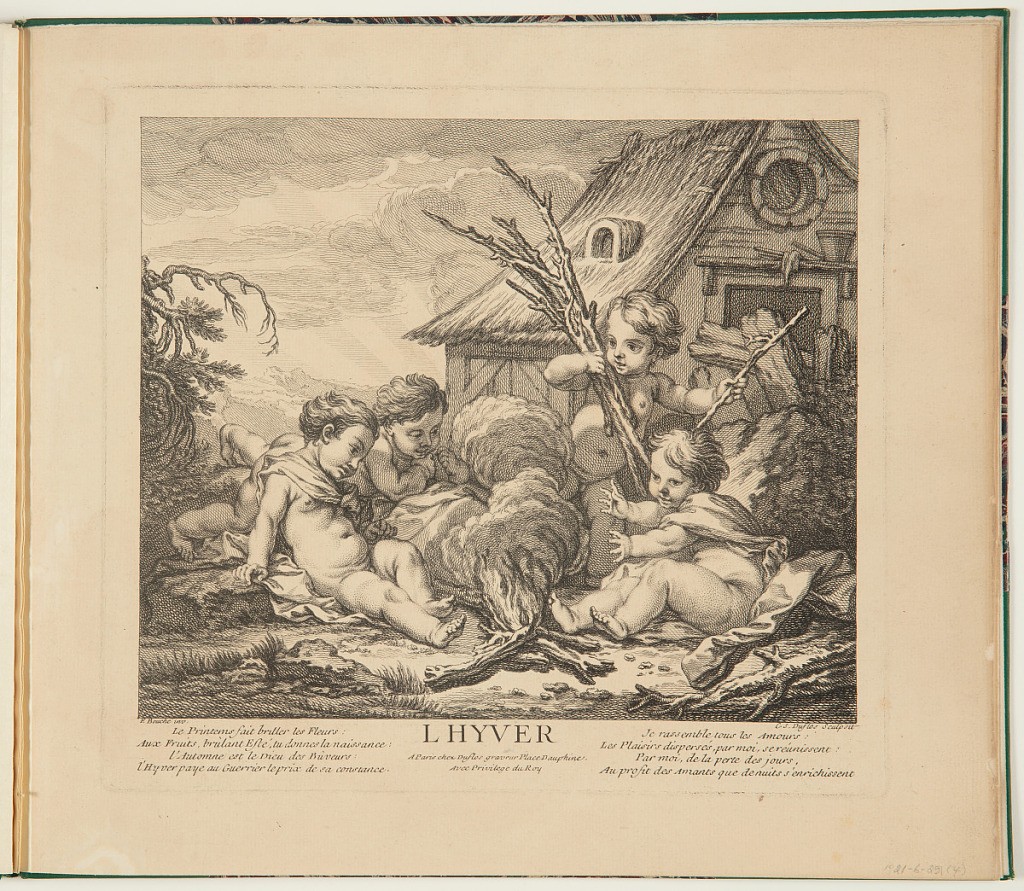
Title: L'Hyver
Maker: François Boucher, French, 1703–1770
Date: ca. 1754–86
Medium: Etching and engraving on paper
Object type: Print
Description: An allegorical scene representing winter with four putti around a fire in a landscape with a house in the background. A verse is lettered below. The plate is signed and titled.